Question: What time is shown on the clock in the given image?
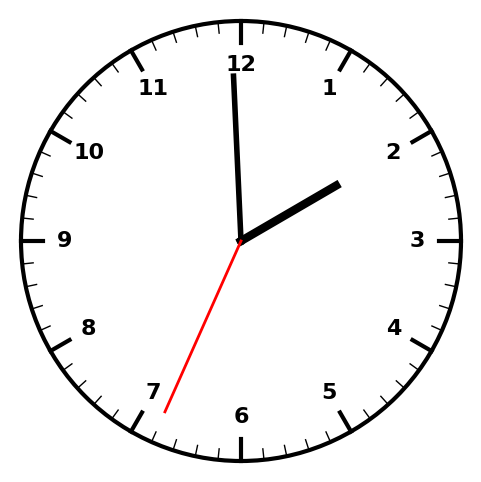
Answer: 01:59:34